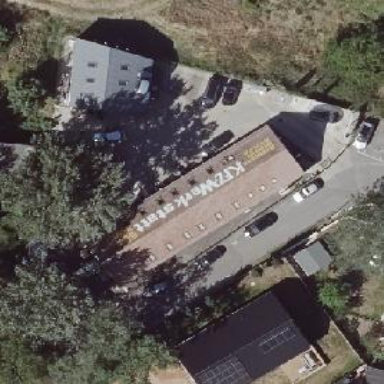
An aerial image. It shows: Building used as car repair shop.